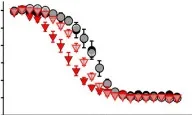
Inactivation properties of WT Nav1.5 and Nav1.5-F1571L alone or co-expressed with beta1. (C) Voltage dependence of channel inactivation obtained by plotting the normalized current amplitudes at -10 mV, elicited after 500 ms of conditioning pre-pulse depolarization, as a function of the pre-pulse potential.
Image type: chart (chart)